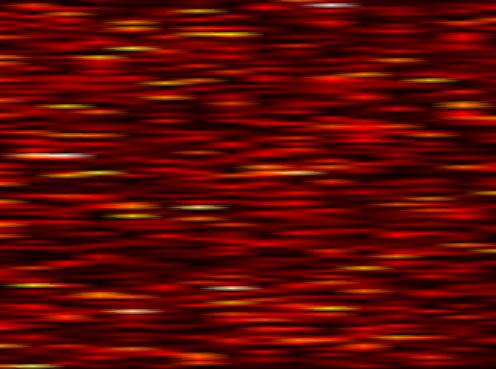
Label: UFMC